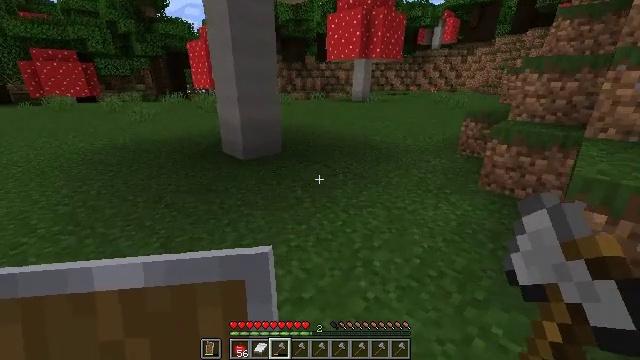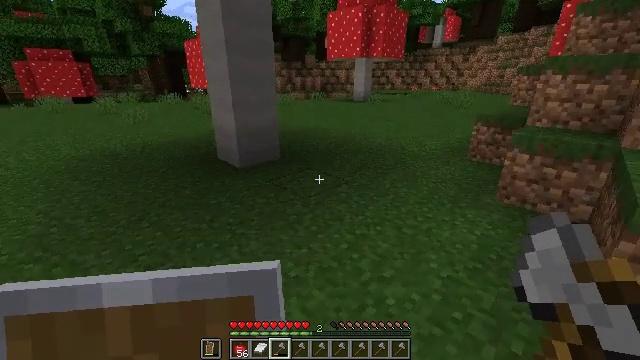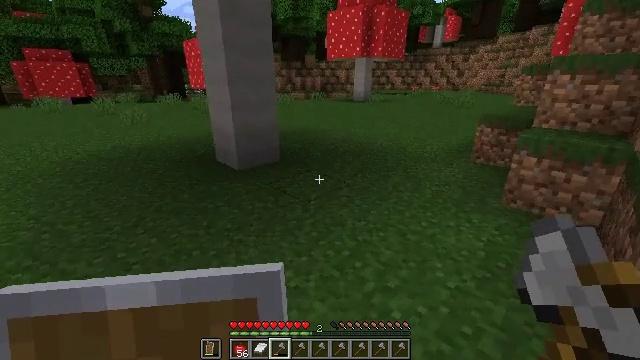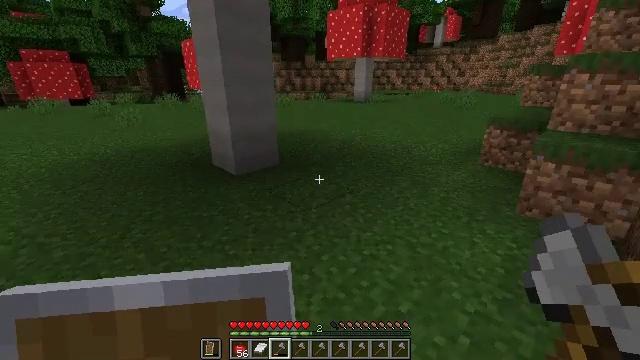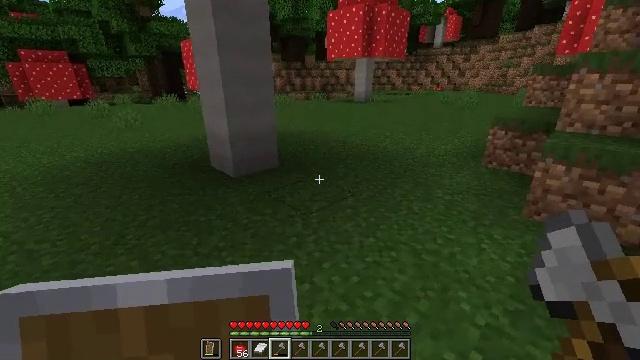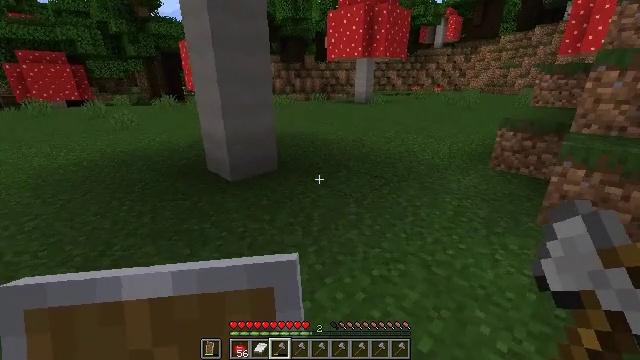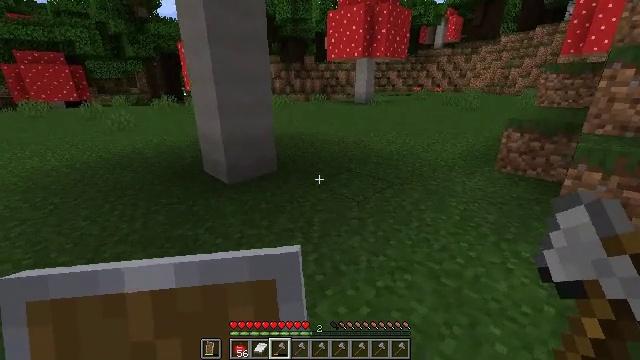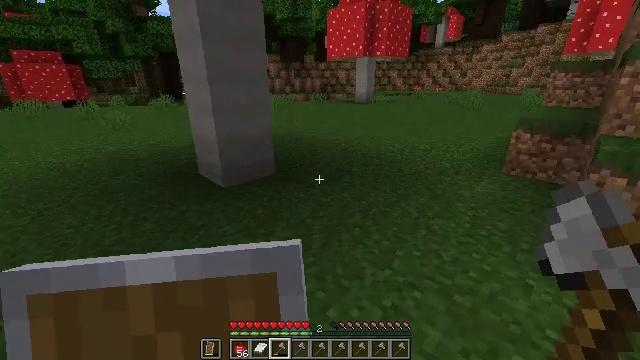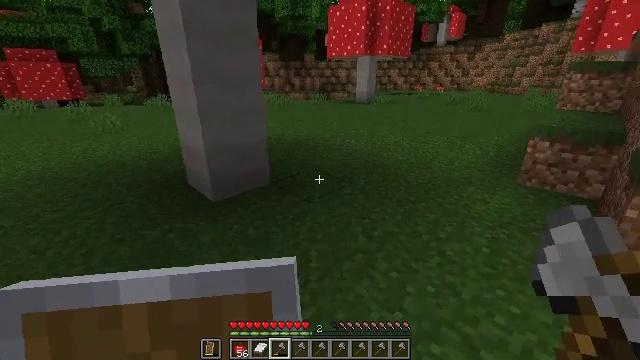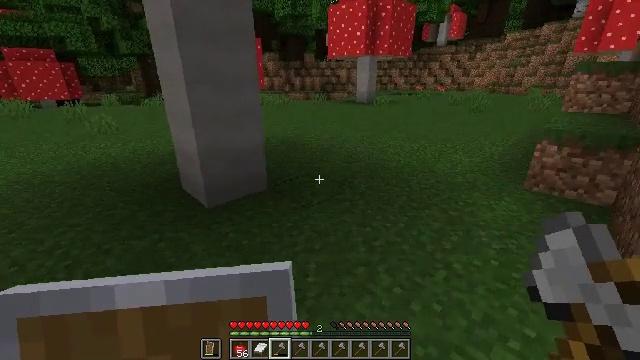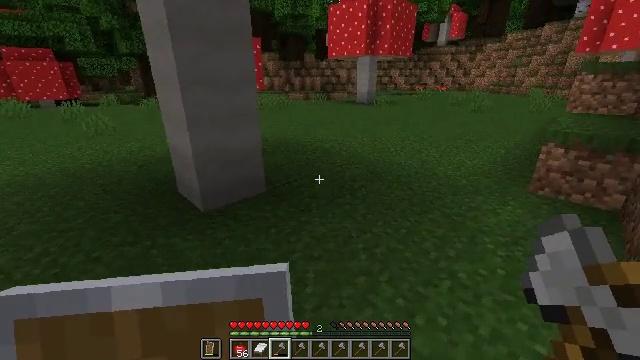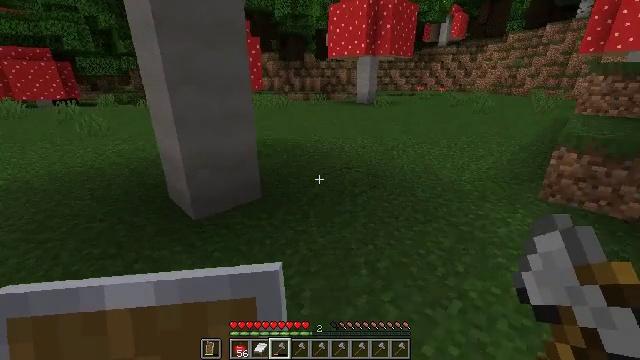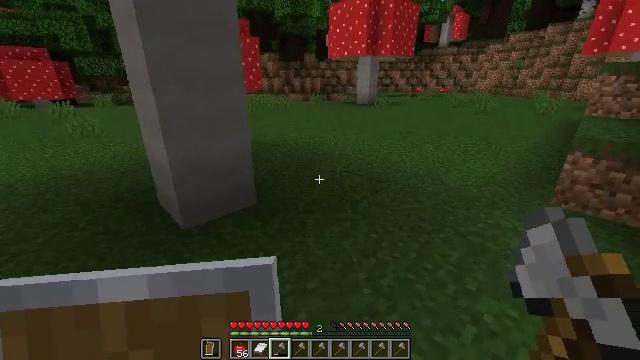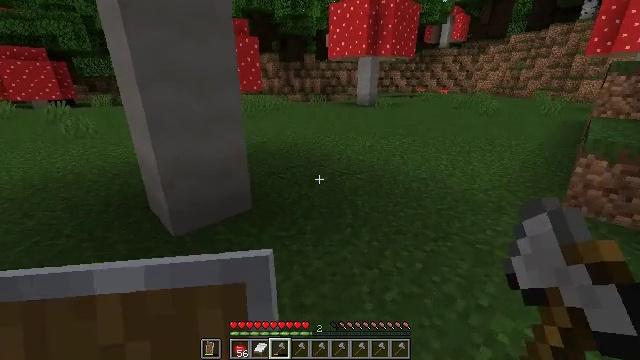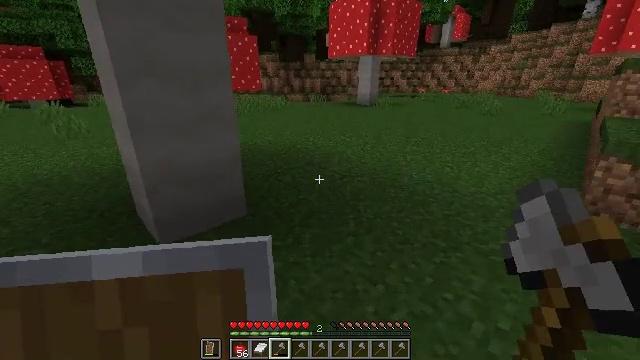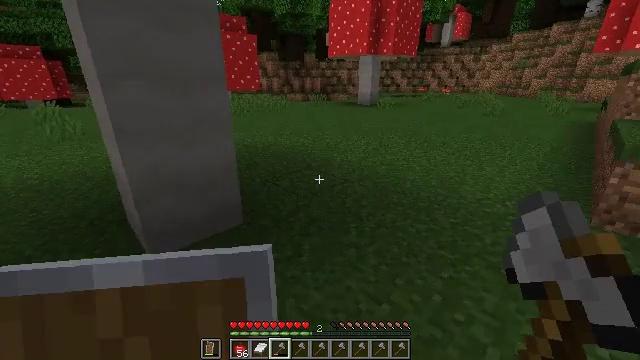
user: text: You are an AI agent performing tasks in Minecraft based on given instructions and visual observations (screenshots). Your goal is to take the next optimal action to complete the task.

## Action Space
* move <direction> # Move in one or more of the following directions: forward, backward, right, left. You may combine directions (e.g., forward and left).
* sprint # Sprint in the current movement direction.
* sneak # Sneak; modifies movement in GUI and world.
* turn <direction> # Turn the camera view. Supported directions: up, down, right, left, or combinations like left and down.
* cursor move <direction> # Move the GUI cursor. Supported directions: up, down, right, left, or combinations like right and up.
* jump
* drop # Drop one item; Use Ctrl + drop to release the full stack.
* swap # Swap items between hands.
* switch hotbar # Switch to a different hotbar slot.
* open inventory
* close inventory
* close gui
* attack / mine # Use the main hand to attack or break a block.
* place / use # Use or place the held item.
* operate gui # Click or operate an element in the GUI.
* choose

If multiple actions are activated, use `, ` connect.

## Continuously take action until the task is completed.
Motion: motion action
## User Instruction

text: Mine the dark oak log from a tree.
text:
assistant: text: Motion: move forward
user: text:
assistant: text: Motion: move forward
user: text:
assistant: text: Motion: move forward
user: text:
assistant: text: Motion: move forward
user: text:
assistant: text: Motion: move forward
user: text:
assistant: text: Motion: move forward
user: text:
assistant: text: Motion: move forward
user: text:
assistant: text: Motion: move forward
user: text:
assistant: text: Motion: move forward
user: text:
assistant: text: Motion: move forward
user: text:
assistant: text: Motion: move forward
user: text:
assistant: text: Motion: move forward
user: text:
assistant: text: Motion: move forward
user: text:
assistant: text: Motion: move forward
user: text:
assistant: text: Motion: move forward
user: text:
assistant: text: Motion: move forward
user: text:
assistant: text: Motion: move forward
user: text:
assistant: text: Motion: move forward
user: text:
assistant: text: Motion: move forward
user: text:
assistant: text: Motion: move forward
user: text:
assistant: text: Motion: move forward
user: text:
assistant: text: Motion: move forward
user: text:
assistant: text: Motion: move forward
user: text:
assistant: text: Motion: move forward
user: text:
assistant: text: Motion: move forward
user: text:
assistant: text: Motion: move forward
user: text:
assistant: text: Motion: move forward
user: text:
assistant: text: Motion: move forward
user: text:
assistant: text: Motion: move forward
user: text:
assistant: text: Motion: move forward